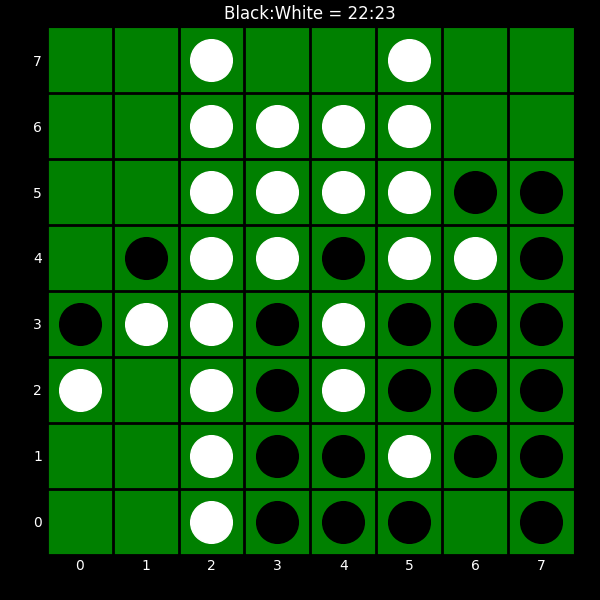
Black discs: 22
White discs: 23